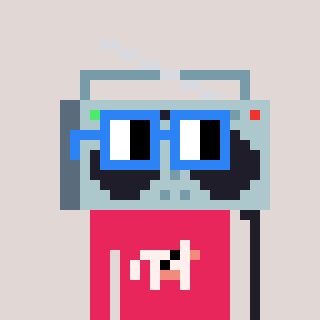
a pixel art character with square blue glasses, a boombox-shaped head and a redpinkish-colored body on a warm background